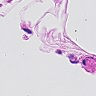
Metastatic tissue present: no